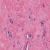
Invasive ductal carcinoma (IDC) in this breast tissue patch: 0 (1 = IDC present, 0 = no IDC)